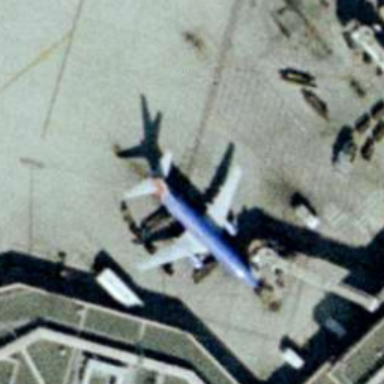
An airplanes is surrounded with some cars .